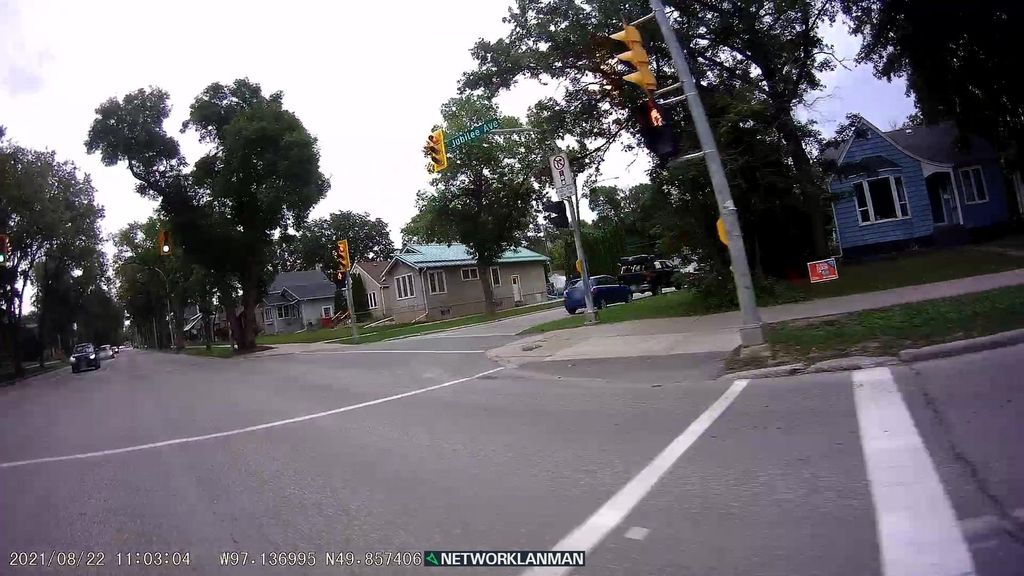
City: winnipeg